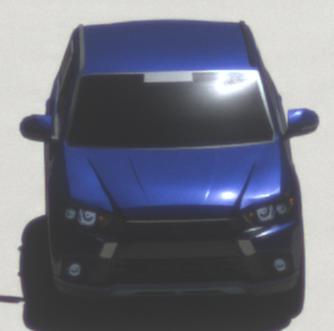
Make: Mitsubishi
Model: Outlander 2.0 Plug-In Hybrid
Detailed model: Outlander (III) Plug-In Hybrid
Model produced from: 2015/10
Model produced until: 2018/08
Doors: 5
Color: blue
Road condition: dry road
Daytime: midday
Contrast: high contrast